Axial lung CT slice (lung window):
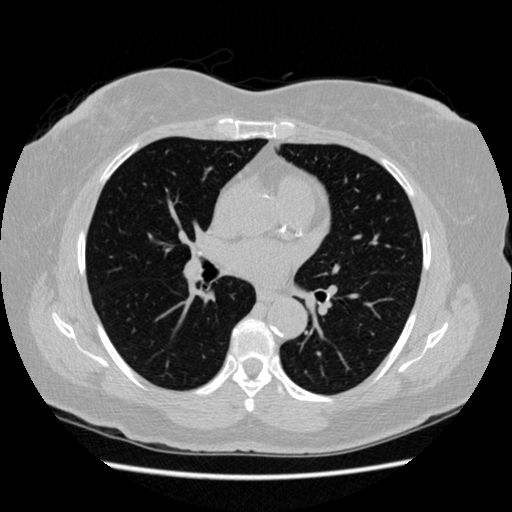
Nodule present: no